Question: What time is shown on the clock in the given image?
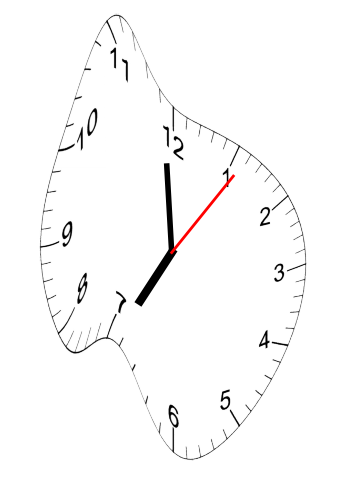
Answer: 06:59:06